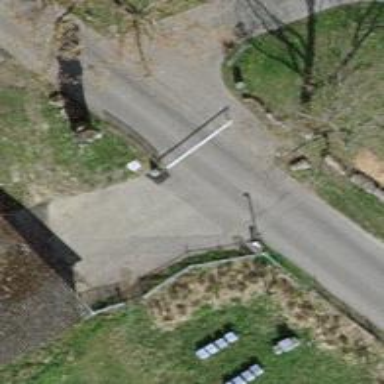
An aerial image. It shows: Lift gate barrier.